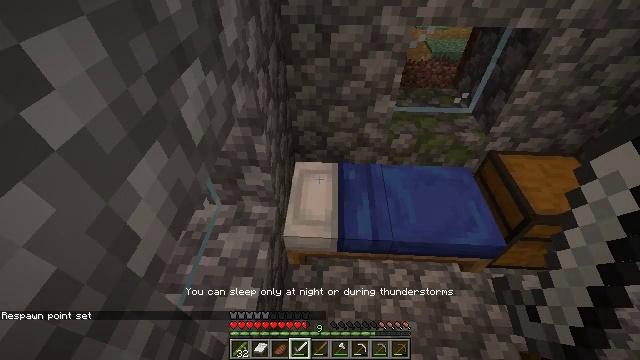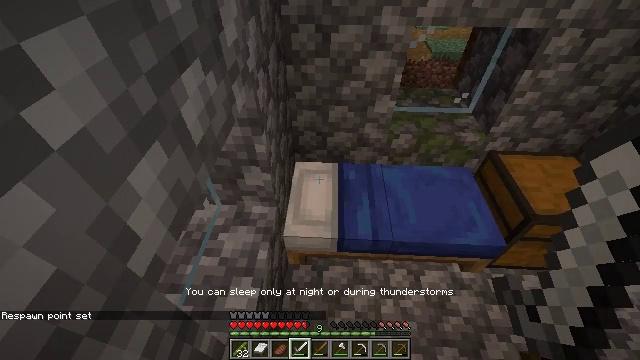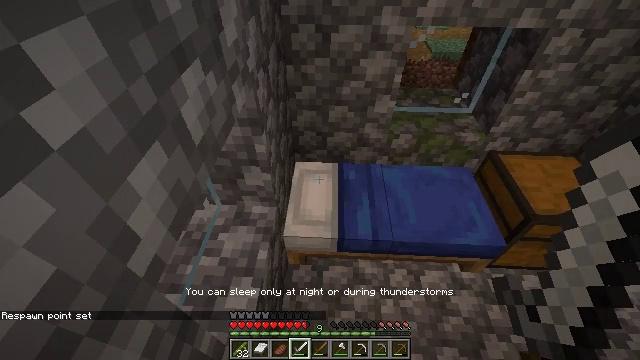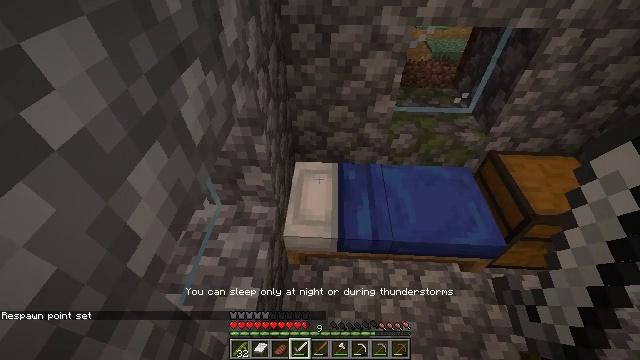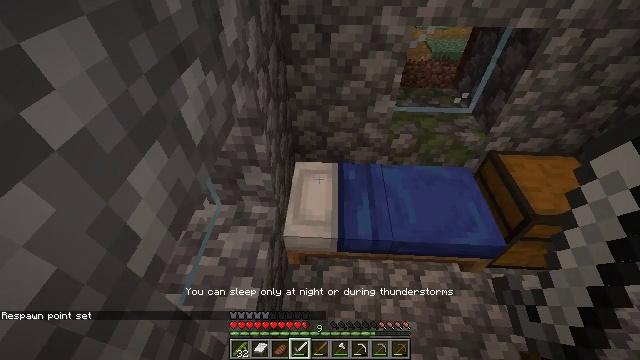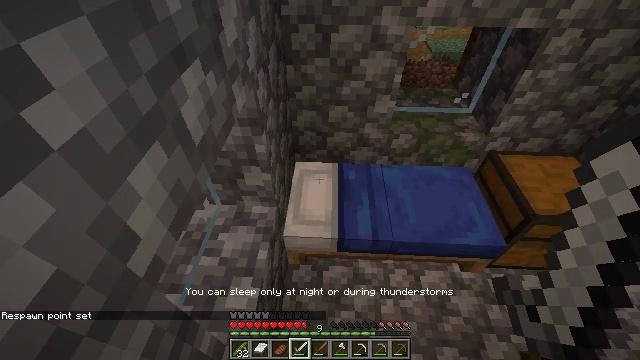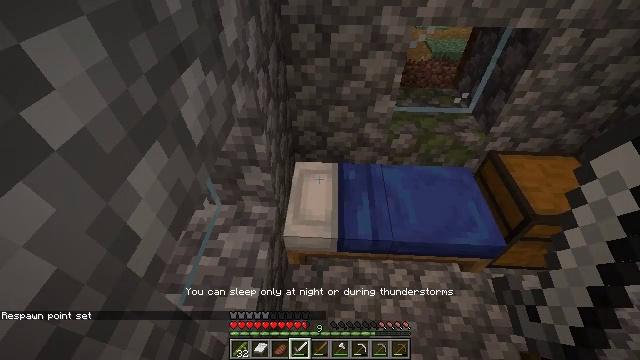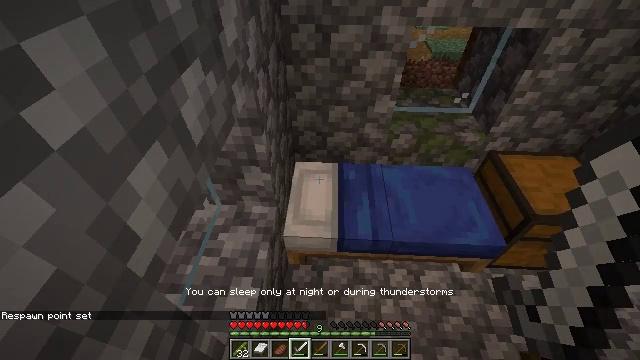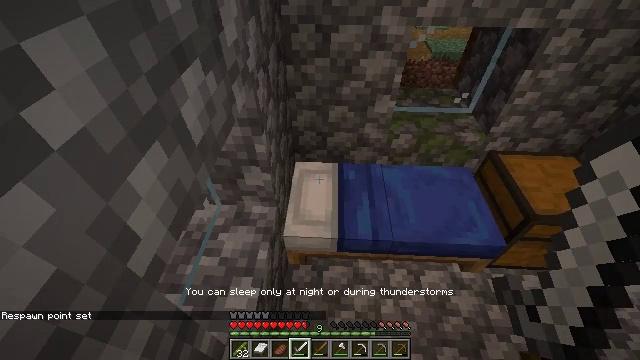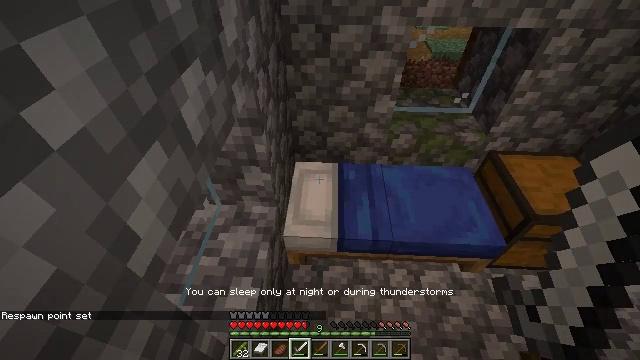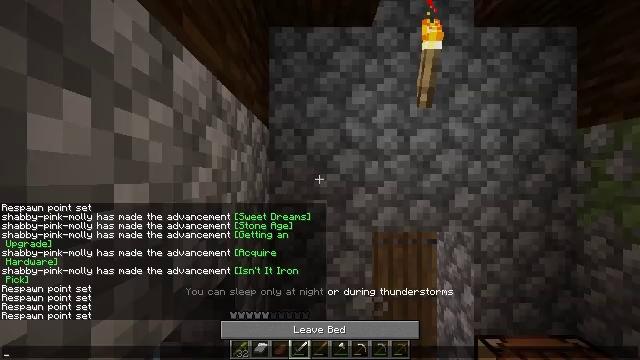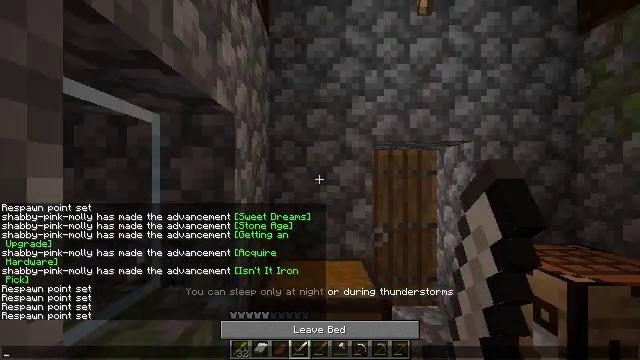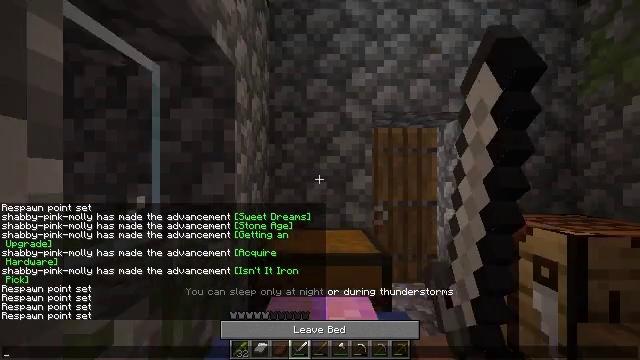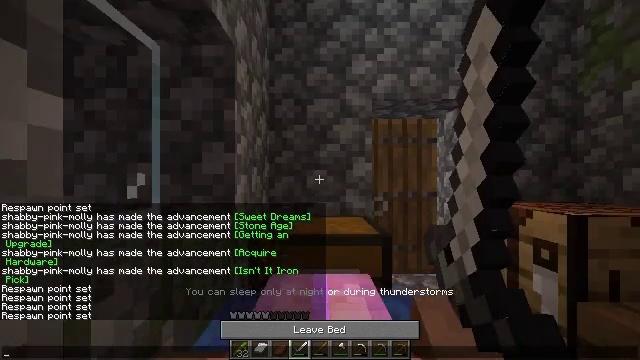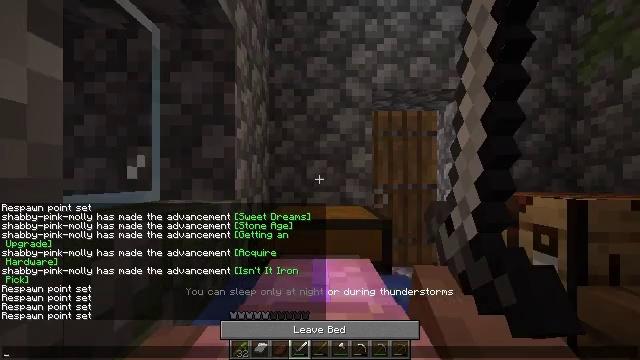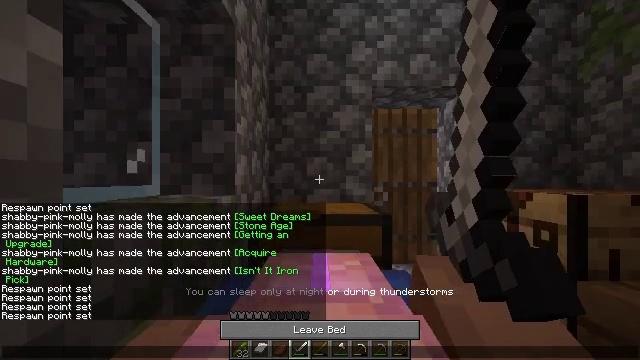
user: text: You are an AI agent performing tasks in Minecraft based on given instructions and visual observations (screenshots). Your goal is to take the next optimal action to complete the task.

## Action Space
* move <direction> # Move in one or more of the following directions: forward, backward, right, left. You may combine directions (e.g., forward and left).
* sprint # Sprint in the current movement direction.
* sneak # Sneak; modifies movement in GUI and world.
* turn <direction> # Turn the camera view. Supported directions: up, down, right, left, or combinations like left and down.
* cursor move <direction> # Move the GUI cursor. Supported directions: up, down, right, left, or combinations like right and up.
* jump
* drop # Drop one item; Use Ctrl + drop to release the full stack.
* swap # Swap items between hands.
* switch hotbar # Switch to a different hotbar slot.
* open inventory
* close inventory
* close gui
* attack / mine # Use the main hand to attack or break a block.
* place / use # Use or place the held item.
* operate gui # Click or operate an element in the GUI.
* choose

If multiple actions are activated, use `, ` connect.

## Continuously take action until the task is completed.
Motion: motion action
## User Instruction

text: Harvest potatoes.
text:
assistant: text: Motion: no_op
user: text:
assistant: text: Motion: no_op
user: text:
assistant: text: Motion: no_op
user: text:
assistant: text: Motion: use / place
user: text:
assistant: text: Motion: use / place
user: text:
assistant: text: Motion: use / place
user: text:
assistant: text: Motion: use / place
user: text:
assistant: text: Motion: no_op
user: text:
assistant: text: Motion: no_op
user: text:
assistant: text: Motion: no_op
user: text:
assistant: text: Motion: open gui
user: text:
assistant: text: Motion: no_op
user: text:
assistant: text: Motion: no_op
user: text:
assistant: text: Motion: no_op
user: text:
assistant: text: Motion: no_op
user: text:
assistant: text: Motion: no_op
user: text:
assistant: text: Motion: no_op
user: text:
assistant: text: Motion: no_op
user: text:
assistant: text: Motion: no_op
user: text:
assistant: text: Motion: no_op
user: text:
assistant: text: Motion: no_op
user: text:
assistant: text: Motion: no_op
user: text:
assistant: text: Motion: no_op
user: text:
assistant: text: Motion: no_op
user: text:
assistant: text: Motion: no_op
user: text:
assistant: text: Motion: no_op
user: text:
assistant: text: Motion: no_op
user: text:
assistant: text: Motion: no_op
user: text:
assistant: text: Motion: cursor move down
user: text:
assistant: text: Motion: cursor move right